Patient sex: M
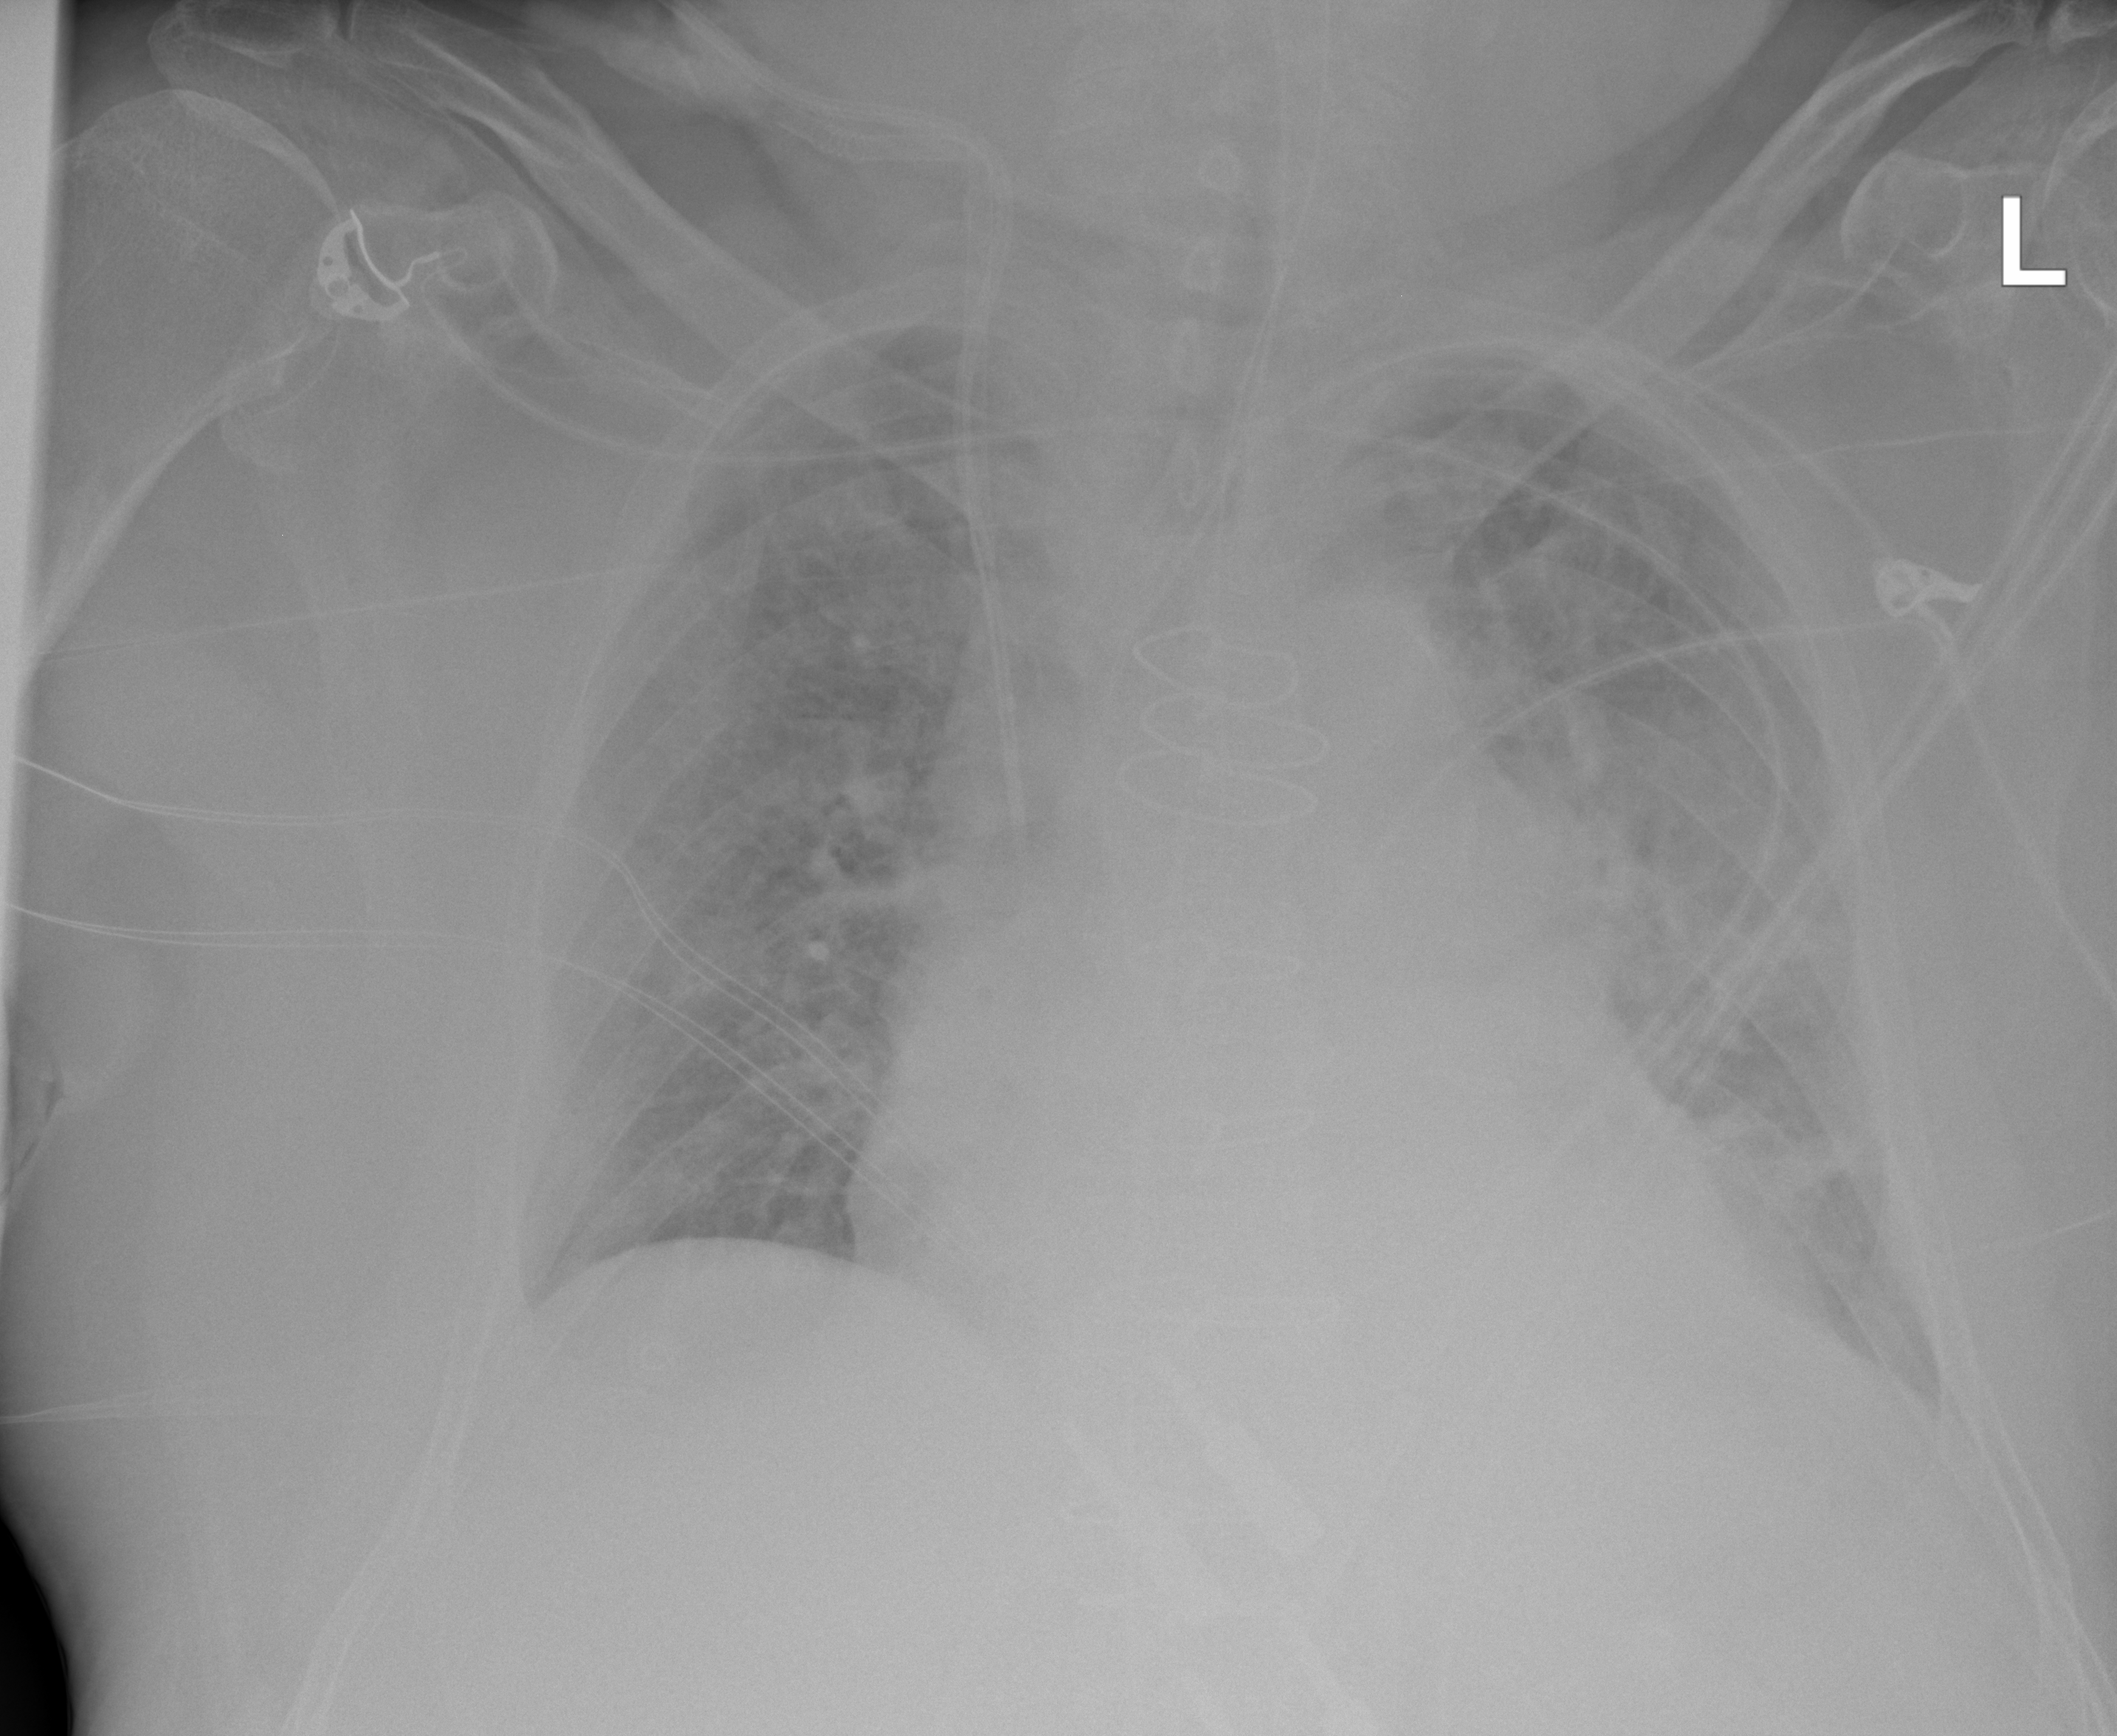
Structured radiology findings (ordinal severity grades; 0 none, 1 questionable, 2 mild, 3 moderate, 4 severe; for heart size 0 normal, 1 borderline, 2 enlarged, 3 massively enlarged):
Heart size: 2
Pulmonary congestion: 2
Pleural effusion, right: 0
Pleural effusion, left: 0
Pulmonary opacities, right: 0
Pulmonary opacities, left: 0
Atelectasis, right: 0
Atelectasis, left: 2